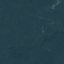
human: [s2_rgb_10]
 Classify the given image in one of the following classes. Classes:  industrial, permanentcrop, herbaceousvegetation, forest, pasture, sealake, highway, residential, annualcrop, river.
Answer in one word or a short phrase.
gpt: Forest